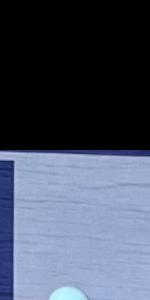
Label: Empty